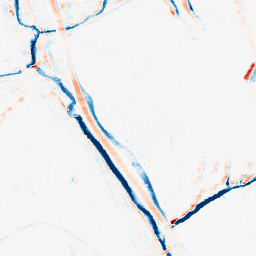
Category: morphological
Decomposition family: morphological_ellipse
Decomposition parameters: operation: average
width: 5
height: 10
Upsampling method: quartic
Upsampling parameters: scale: 8
Upsampling scale: 8